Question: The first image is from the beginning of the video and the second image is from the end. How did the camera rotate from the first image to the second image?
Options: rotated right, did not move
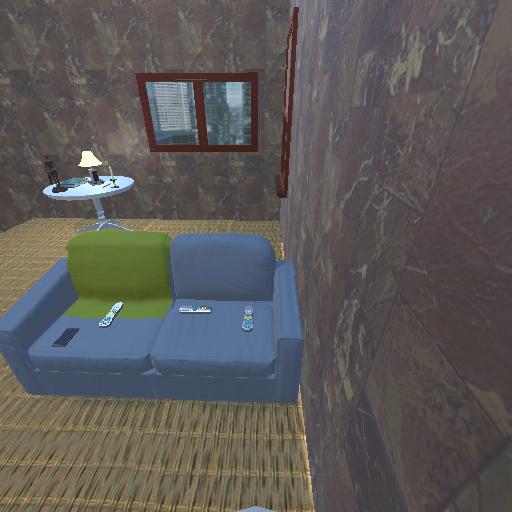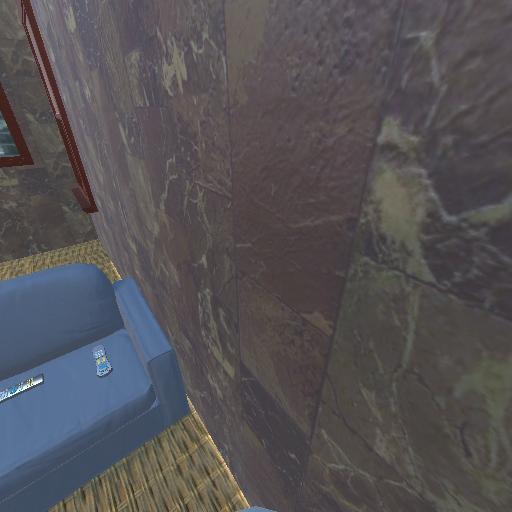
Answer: rotated right